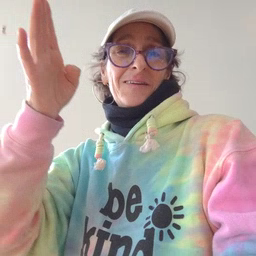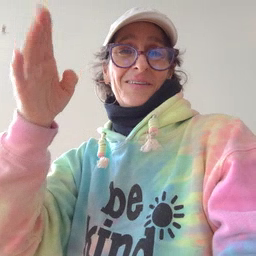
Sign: hello